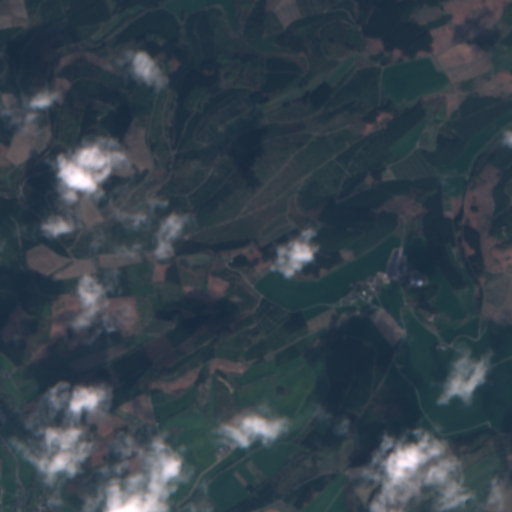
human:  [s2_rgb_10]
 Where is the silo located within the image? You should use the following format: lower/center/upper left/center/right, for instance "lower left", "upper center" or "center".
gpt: The silo is located in the lower center of the image.
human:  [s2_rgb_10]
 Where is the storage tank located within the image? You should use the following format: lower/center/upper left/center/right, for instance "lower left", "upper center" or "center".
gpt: The storage tank is located in the center right of the image.
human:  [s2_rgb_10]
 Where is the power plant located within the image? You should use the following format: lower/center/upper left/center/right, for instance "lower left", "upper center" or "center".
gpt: There is no power plant in the image.